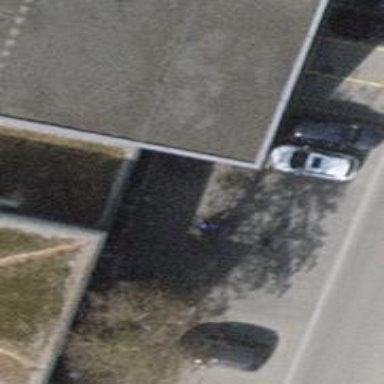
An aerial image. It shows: Bicycle parking area.